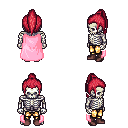
a pixel art fantasy rpg character, male body template, skeleton, pink cape, gold greaves, ruby red long topknot hairstyle, maroon shoes, four views (front, back, left, right), 2x2 character sprite sheet, small pixel art, hard edges, no anti-aliasing